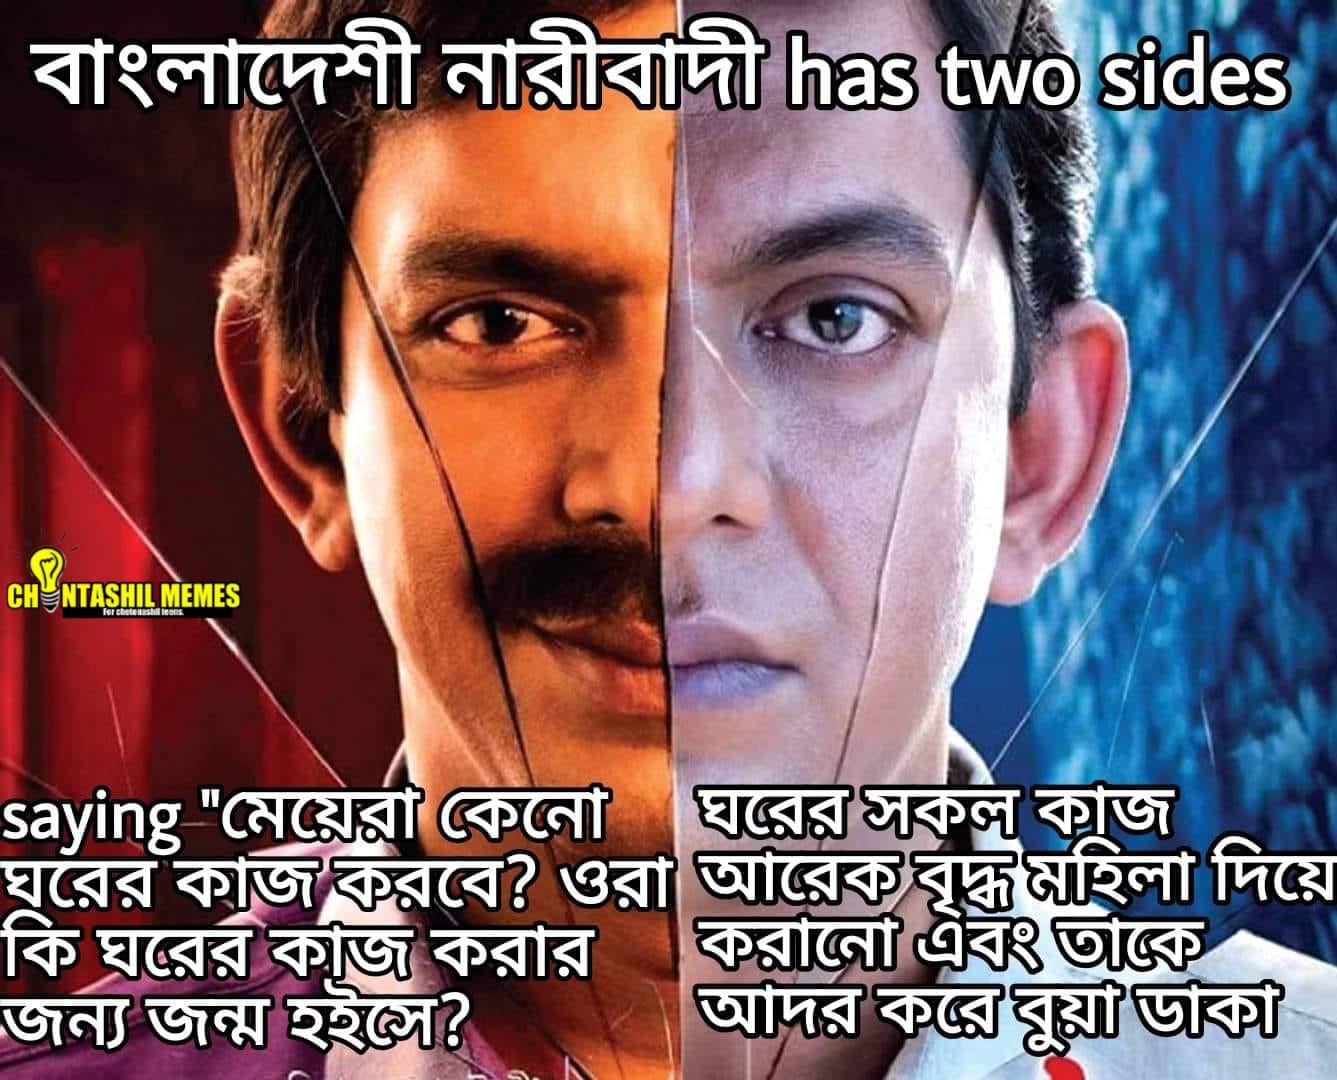
Caption: বাংলাদেশী নারীবাদী  has two sides    saying  " মেয়েরা কেনো ঘরের কাজ করবে ? ওরা কি ঘরের কাজ করার জন্য জন্ম হইসে ?    ঘরের সকল কাজ আরেক বৃদ্ধ মহিলা দিয়ে করানো এবং তাকে আদর করে বুয়া ডাকা
Label: hate